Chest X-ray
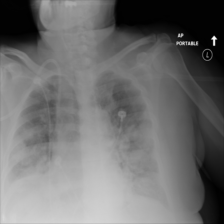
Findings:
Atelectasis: negative
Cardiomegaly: negative
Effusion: negative
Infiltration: positive
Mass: positive
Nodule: positive
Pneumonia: negative
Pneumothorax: negative
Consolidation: negative
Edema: negative
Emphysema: negative
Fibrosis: negative
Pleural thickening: negative
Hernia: negative